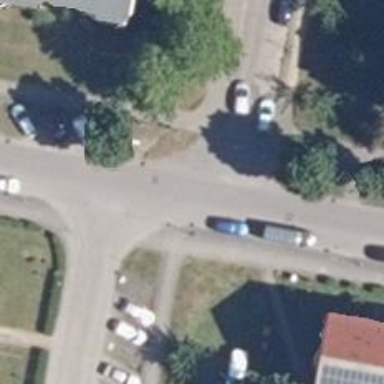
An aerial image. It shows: Residential road with asphalt surface. There is parallel on-street parking on the right lane and diagonal street-side parking on the left lane.